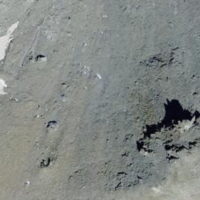
EUNIS habitat code: 48
Species observed at this site:
Pyrrhocorax graculus
Prunella collaris
Montifringilla nivalis
Corvus corax